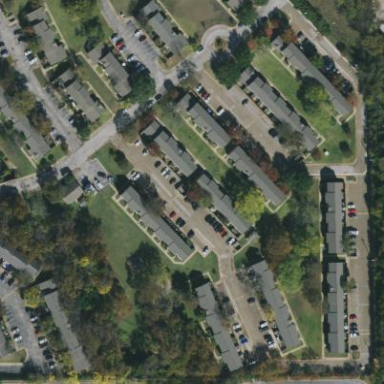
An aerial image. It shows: Residential area with individual plots.